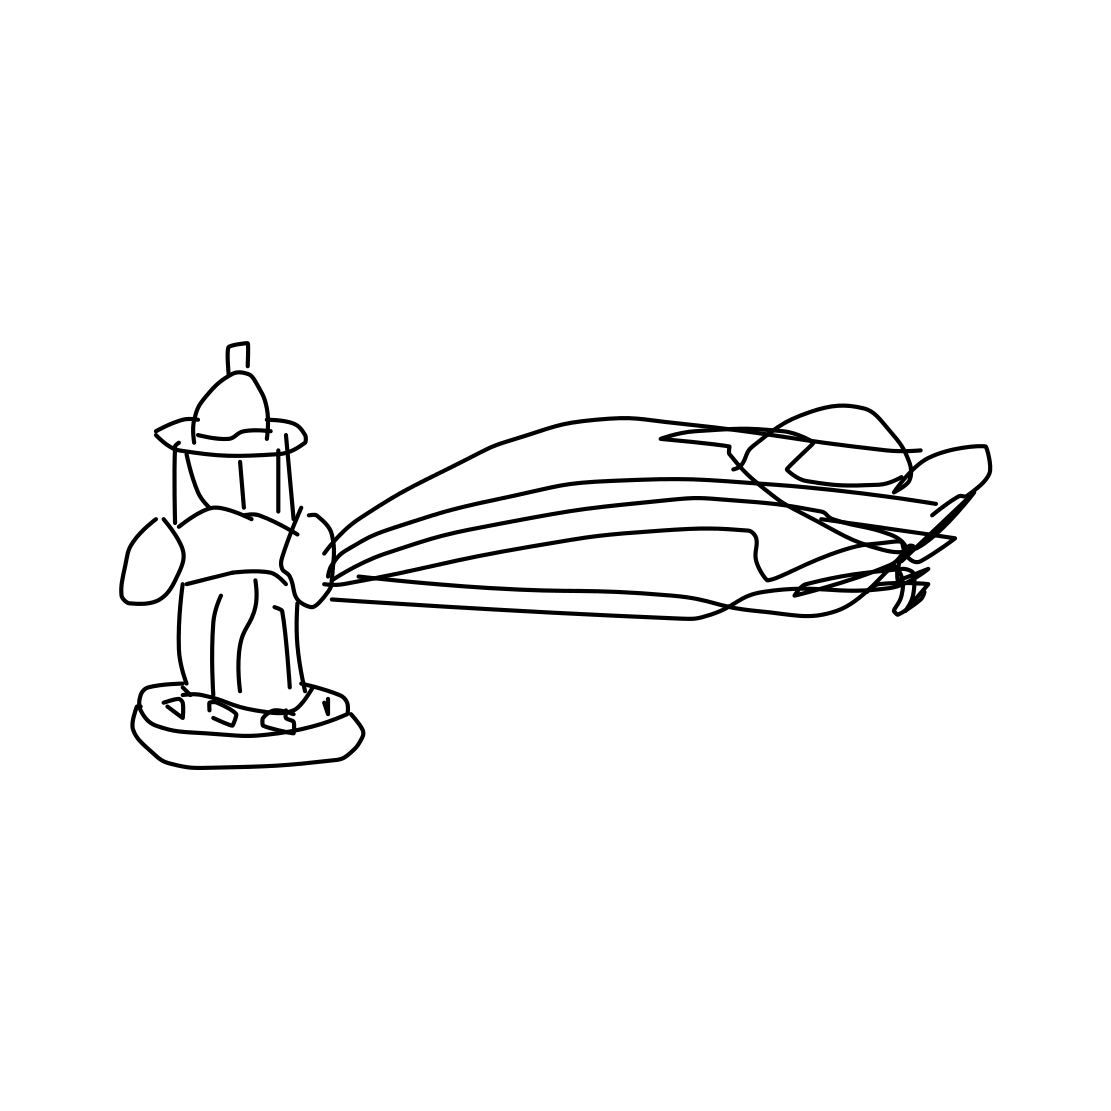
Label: fire hydrant